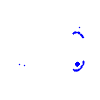
Particle: electron